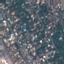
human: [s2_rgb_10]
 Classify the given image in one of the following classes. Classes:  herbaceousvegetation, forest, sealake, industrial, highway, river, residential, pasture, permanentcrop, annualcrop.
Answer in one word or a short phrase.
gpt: Residential